Aerial crown-view tile of a tropical tree (Barro Colorado Island, Panama), acquired 20241014:
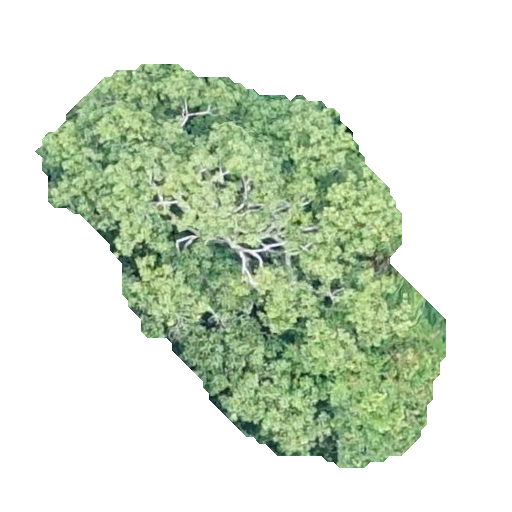
Species: Aiouea montana
GBIF accepted scientific name: Aiouea montana
Crown area: 157.152 m²